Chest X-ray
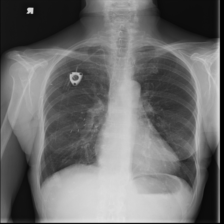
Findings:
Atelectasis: negative
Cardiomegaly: negative
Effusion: negative
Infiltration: negative
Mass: negative
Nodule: negative
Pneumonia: negative
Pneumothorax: negative
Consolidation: negative
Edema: negative
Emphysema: negative
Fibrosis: negative
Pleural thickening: negative
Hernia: negative